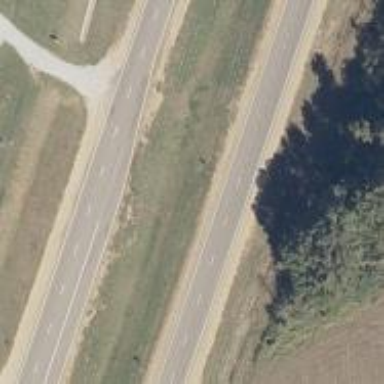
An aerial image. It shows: Primary highway with asphalt surface and dual carriageway.